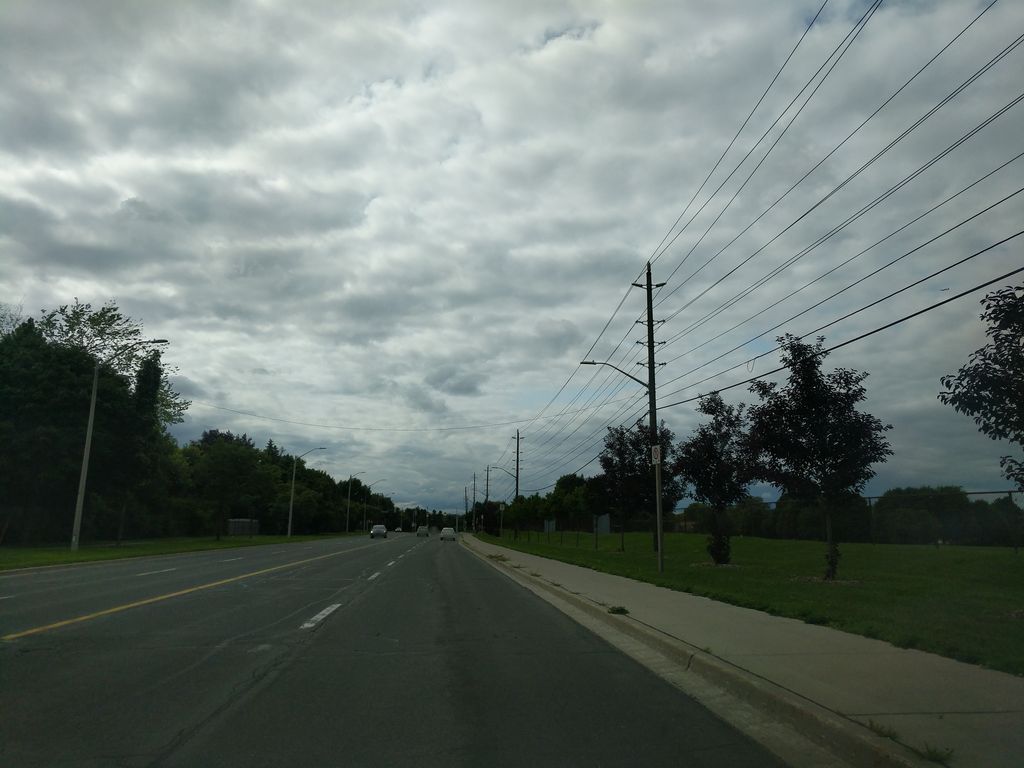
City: toronto